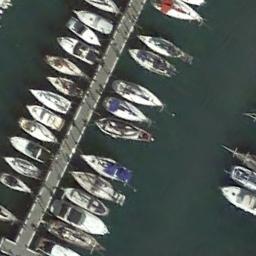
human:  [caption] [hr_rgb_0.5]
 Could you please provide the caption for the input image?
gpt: Many yachts are neatly arranged on the sea side of the harbor .

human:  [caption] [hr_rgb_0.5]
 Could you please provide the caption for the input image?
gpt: There are many ships of different shapes and sizes in the harbor .

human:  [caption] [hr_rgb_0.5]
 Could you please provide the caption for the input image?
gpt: There are many branches of the harbor .

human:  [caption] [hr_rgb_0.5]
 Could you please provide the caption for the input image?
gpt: The harbor has lots of neatly docked boats and the color of the waters is green .

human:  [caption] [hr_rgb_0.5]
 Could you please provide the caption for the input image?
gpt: There are some ships docked neatly at the harbor .